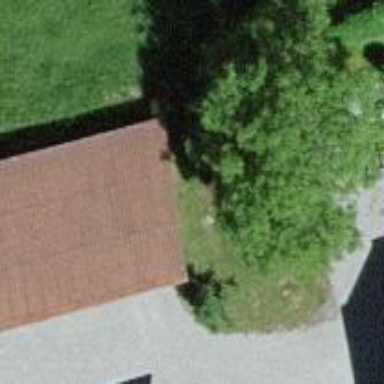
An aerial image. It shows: Garage.